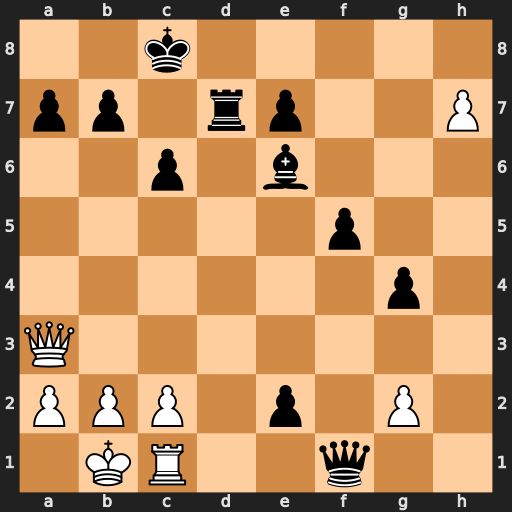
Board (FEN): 2k5/pp1rp2P/2p1b3/5p2/6p1/Q7/PPP1p1P1/1KR2q2
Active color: w
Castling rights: -
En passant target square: -
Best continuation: h8=Q+ Rd8 Qxd8+ Kxd8 Qd3+ Bd5 Rxf1 exf1=Q+ Qxf1